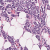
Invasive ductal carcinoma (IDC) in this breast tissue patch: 1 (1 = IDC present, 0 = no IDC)